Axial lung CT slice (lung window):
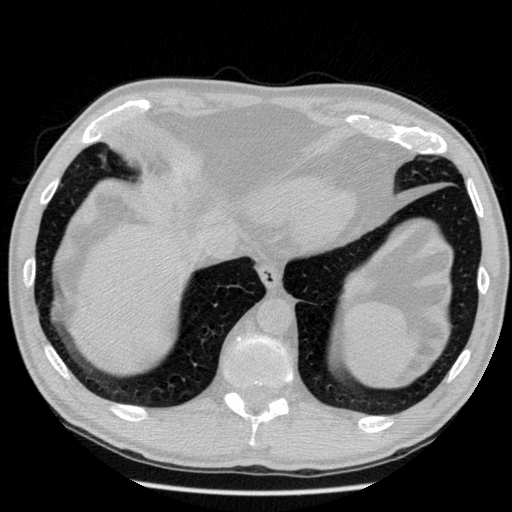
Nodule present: no